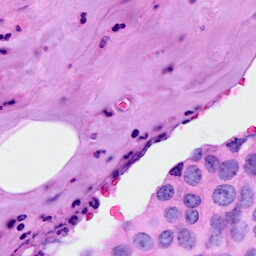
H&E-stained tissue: Breast